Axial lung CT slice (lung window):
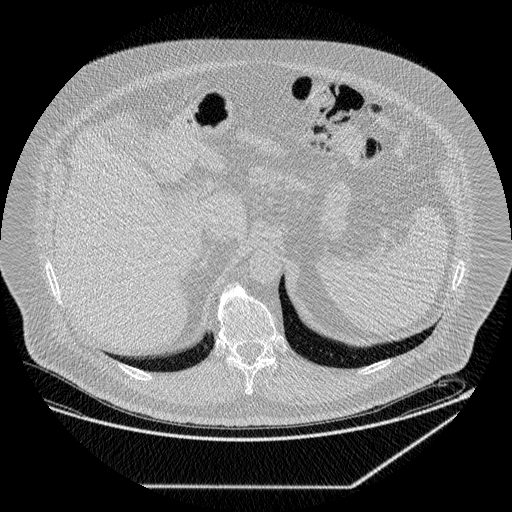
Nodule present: no